Aerial crown-view tile of a tropical tree (Barro Colorado Island, Panama), acquired 20241216:
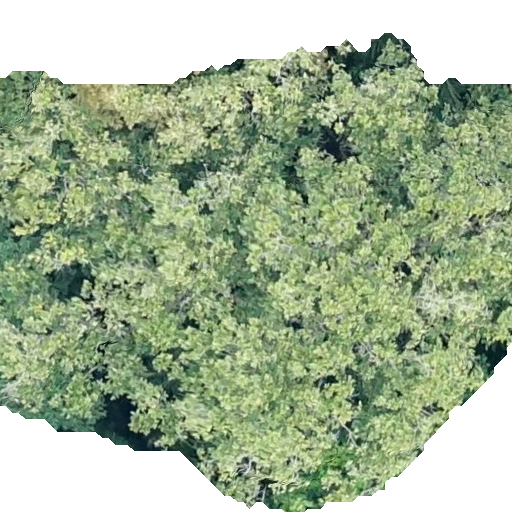
Species: Anacardium excelsum
GBIF accepted scientific name: Anacardium excelsum
Crown area: 336.025 m²